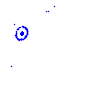
Particle: proton